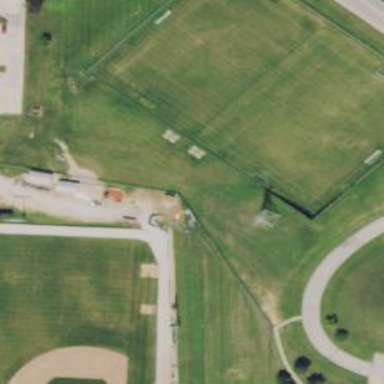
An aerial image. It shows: Soccer pitch surrounded by chain link fence.